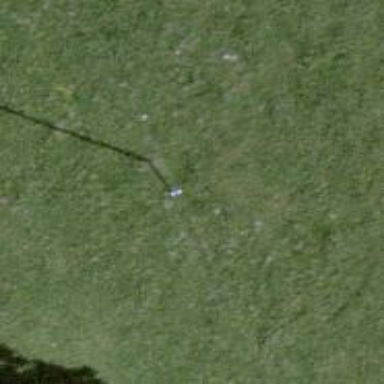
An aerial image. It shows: Power pole.